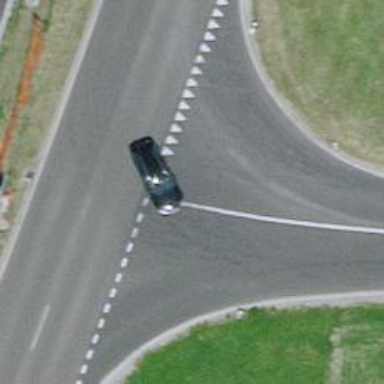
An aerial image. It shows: Road with "give way" sign.